Interaction volume radius: 10 \u00c5
Interaction volume height: 10 \u00c5
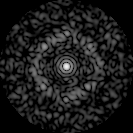
Disorder parameter: 0.8229